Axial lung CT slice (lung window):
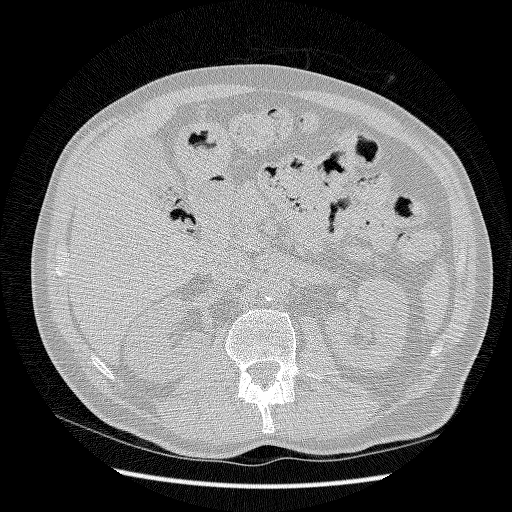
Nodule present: no